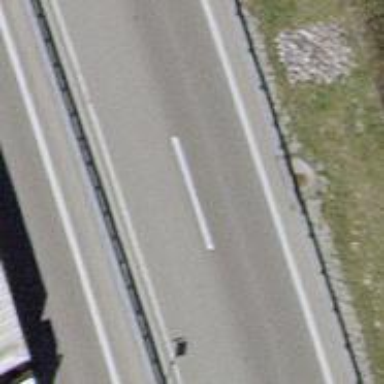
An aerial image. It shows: Asphalt trunk highway designated as motorroad.